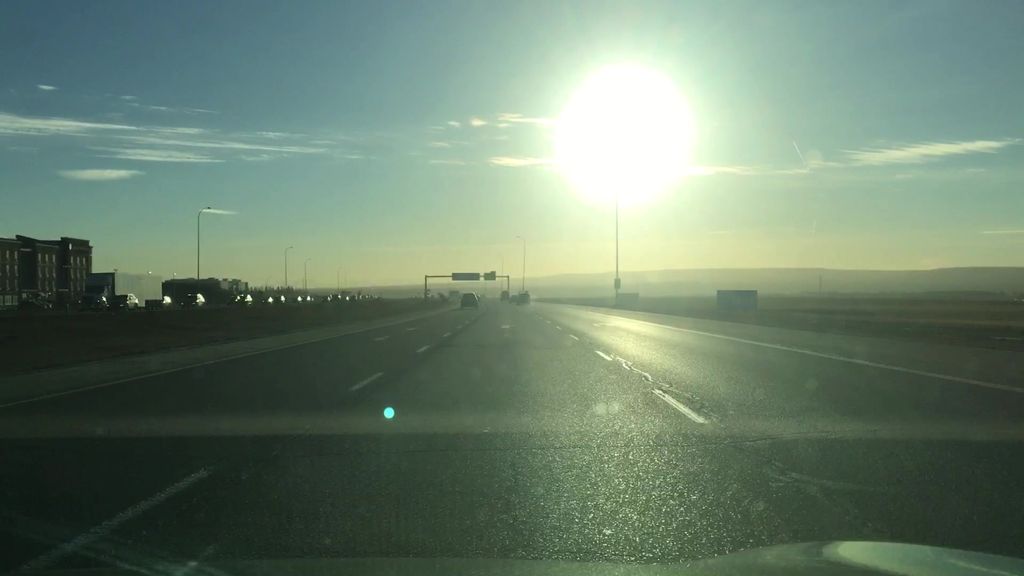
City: calgary